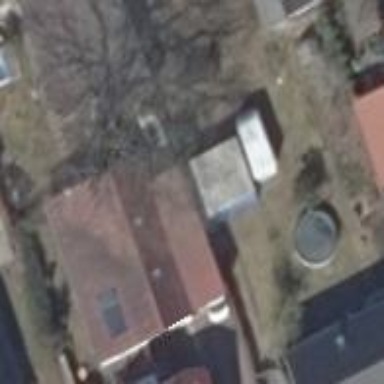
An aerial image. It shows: Detached building with gabled roof.